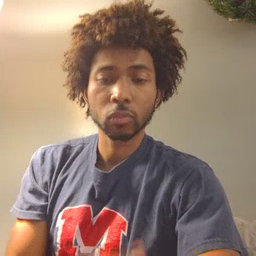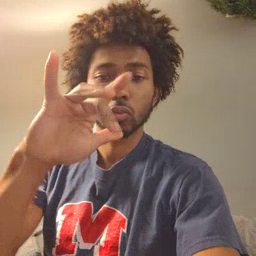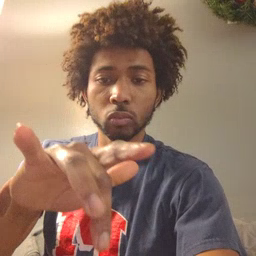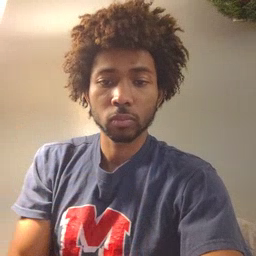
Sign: touch